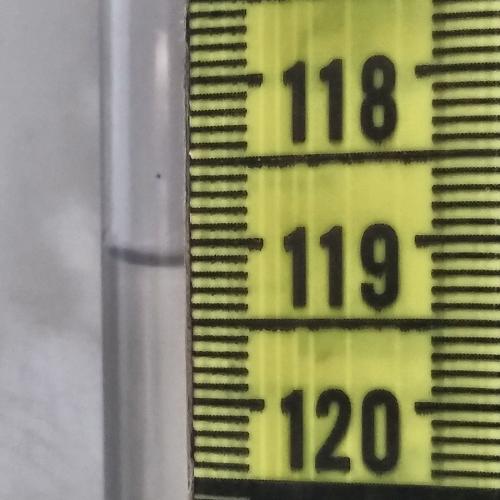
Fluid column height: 119.1 cm